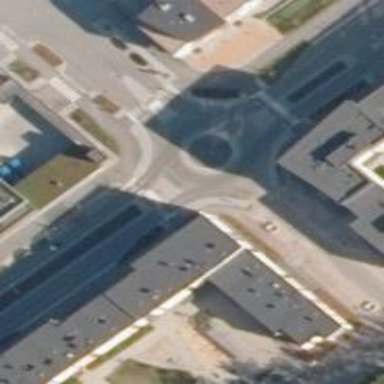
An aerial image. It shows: Tertiary road with asphalt surface leading to roundabout junction.